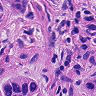
Metastatic tissue present: yes